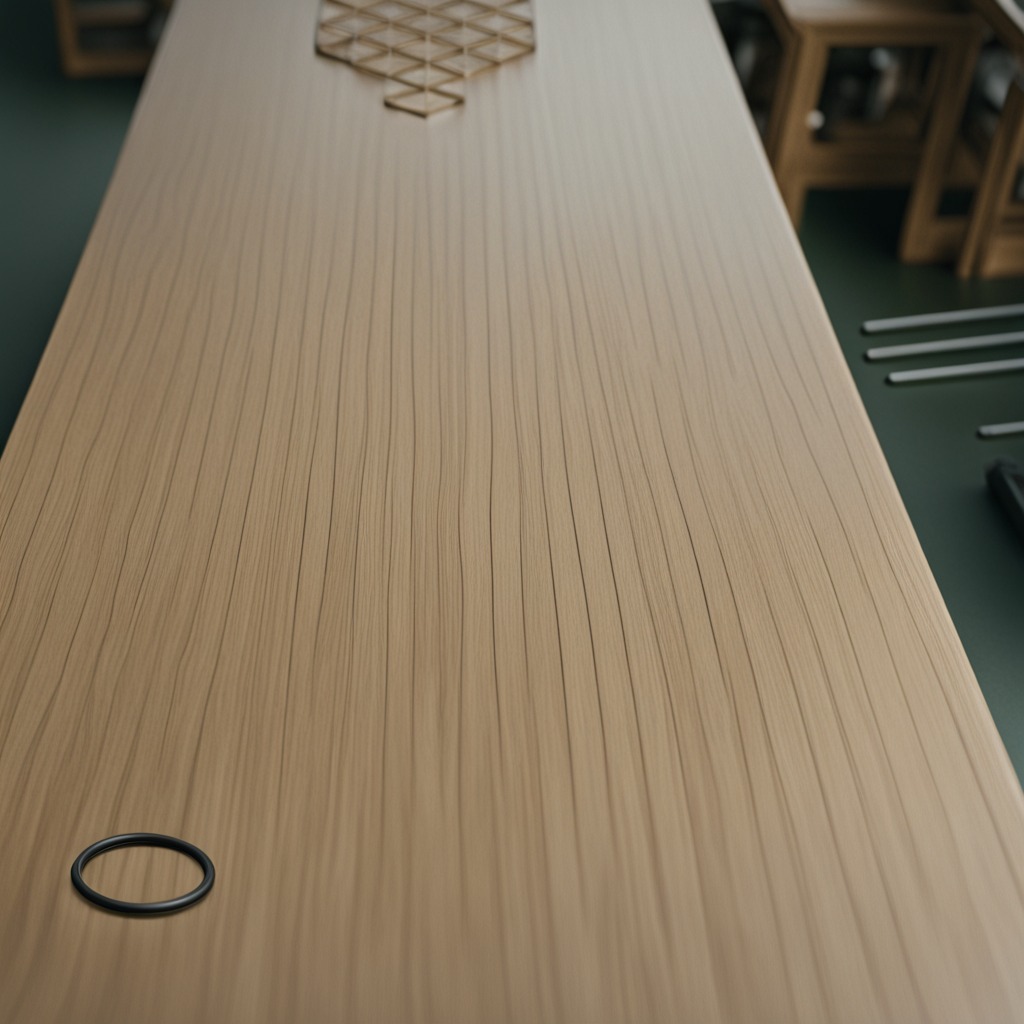
A rubber O-ring is lying on a workbench inside a coastal fishing gear workshop.